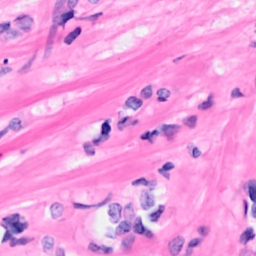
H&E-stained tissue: Breast